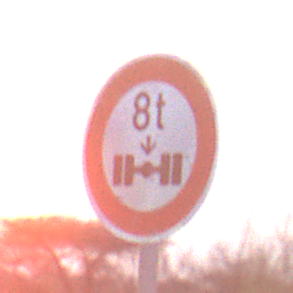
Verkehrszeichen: TatsaechlicheAchslast
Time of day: SunriseSunset
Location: Outdoor (Nature)
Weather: Clear
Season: NotSpecified
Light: Natural